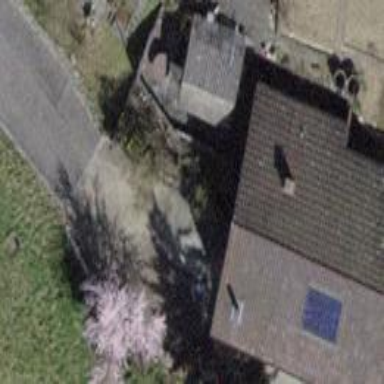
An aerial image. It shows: Building with tile roof.